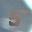
Label: 5